Current action and preconditions to check: path_clear

Your task: For each precondition in the list above, predict whether it will hold at this action.

Consider the current scene as observed from the mobile robot's camera, and analyze the predicted future states of all dynamic agents (e.g., people, animals, vehicles, or any moving entities) within the NEXT SECOND.

IMPORTANT: Only answer "very likely" if you are absolutely certain—based on strong, clear evidence—that a dynamic agent will violate the precondition in the predicted future state. Do NOT answer "very likely" for unlikely, ambiguous, or low-probability risks.

Ask yourself for each precondition: Is there a high probability, with clear and convincing evidence, that the predicted future states of any dynamic agent will interfere with the predicted future state of the currently executing action within the NEXT SECOND, causing that precondition to fail?

Assess the risk level based on these predictions. Use "likely" or "very likely" if motions create a clear risk of interference.

Use "neutral" or "improbable" if agents are nearby but their predicted paths are clearly diverging or non-conflicting.

Failure Risk Categories: "very improbable", "improbable", "neutral", "likely", "very likely"

Answer Format: Output ONLY the probability_of_failure value from these categories: "very improbable", "improbable", "neutral", "likely", "very likely"

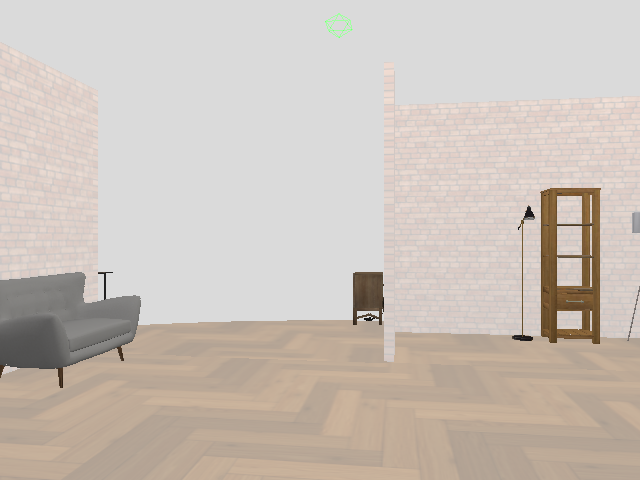

Answer: very improbable